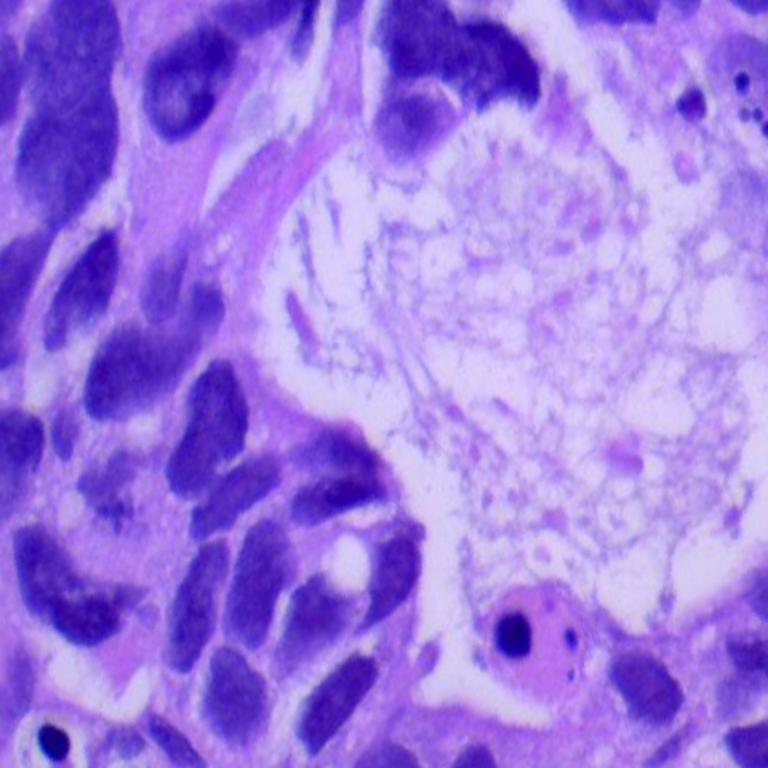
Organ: lung
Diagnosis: adenocarcinomas